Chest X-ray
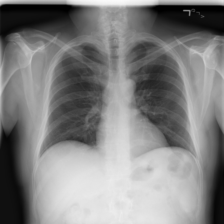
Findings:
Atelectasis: negative
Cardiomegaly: negative
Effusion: negative
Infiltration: positive
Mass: negative
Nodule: negative
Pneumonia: negative
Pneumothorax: negative
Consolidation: negative
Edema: negative
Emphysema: negative
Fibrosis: negative
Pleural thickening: negative
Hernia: negative